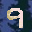
Label: 9